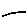
Label: line